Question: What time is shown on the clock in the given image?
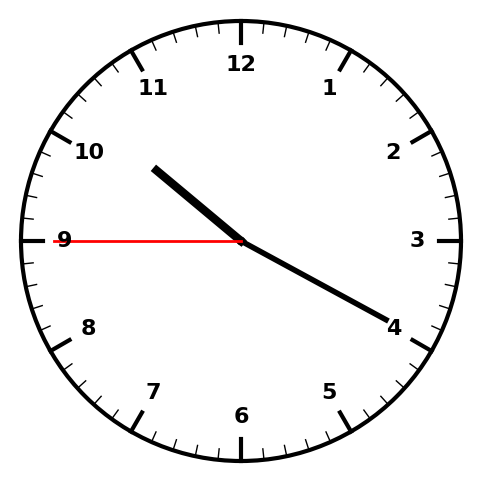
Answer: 10:19:45